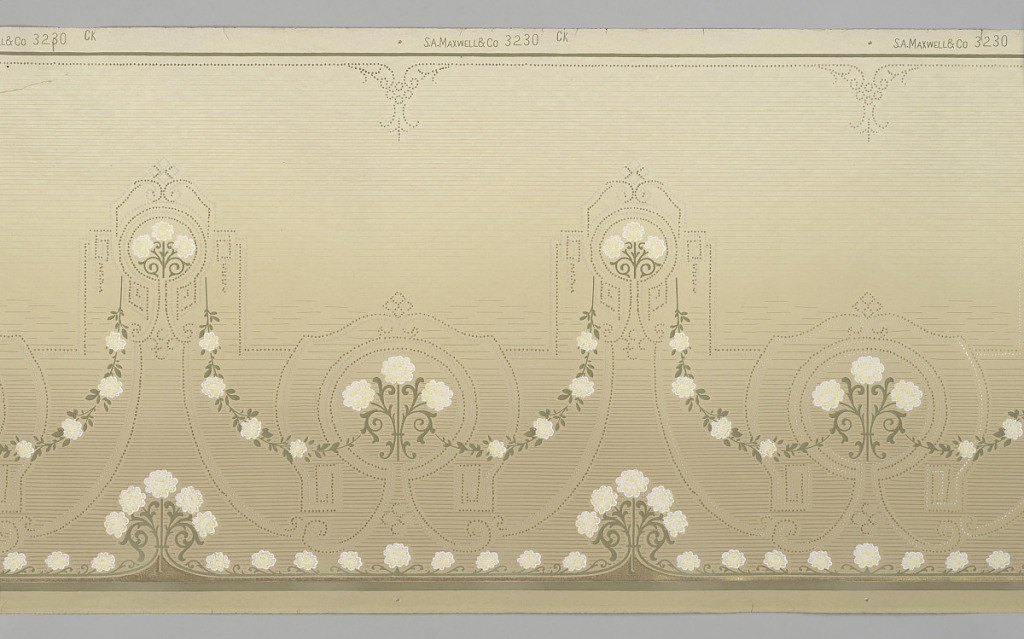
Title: Frieze
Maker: S.A. Maxwell & Co.
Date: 1905–1915
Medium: Machine-printed paper
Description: A repeating design reminiscent of a hand mirror containing a three-flower group framed by four circles of dots contained within a dotted curved border. Connected by garlands and dotted curves to complementary design on an irregular striated background within bottom borders of garlands and horizontal stripes and top borders of dotted ornament. Printed in white, pale yellow, blue-green, gold, taupe and beige.